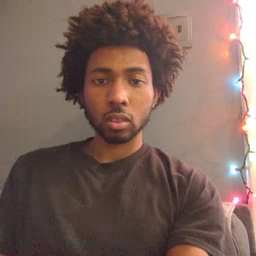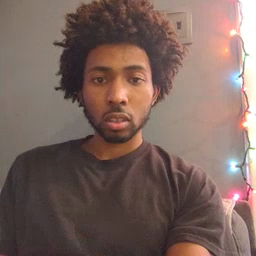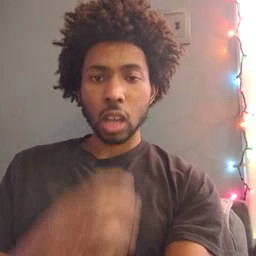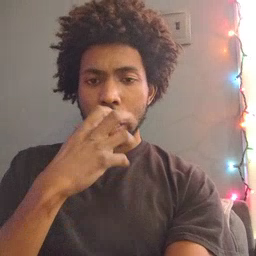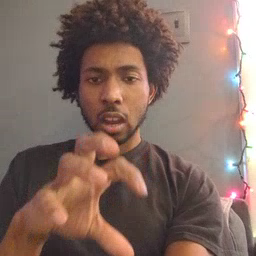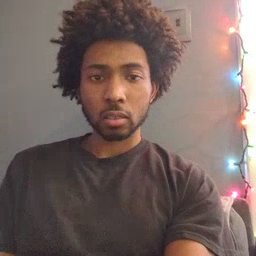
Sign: hot